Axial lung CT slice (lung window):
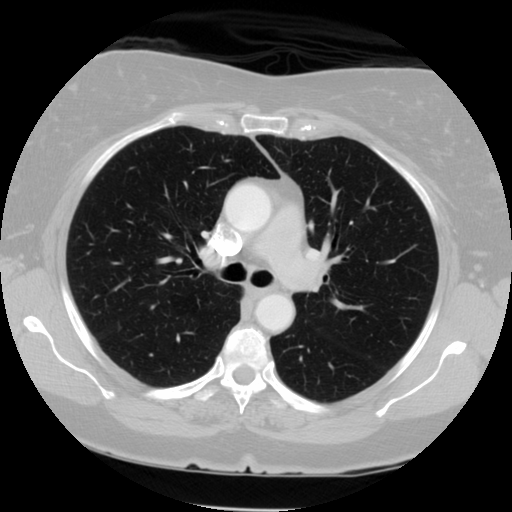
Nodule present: no